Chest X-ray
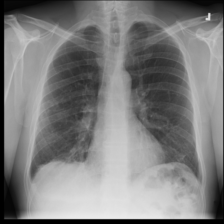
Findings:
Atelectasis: negative
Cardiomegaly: negative
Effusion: negative
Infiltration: negative
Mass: negative
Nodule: negative
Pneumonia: negative
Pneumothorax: negative
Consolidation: negative
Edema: negative
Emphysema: negative
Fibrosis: negative
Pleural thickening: negative
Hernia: negative